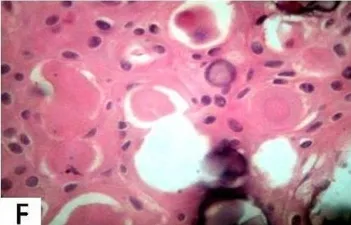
Histopathological examination (hematoxilin-eosin stain,. Respectively); Epithelial cells with nuclear pleomorphism interspersed by homogeneous eosinophilic material and concentric calcifications (Liesegang rings) (200x.
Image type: pathology (h&e)